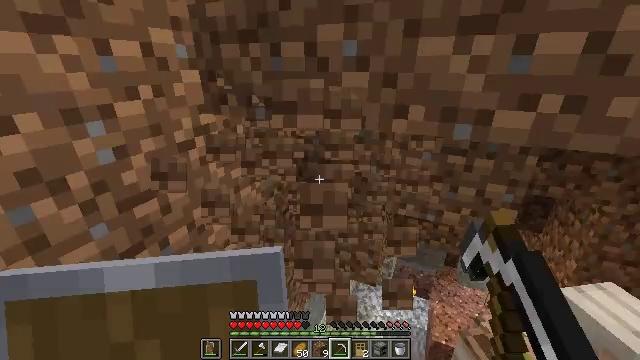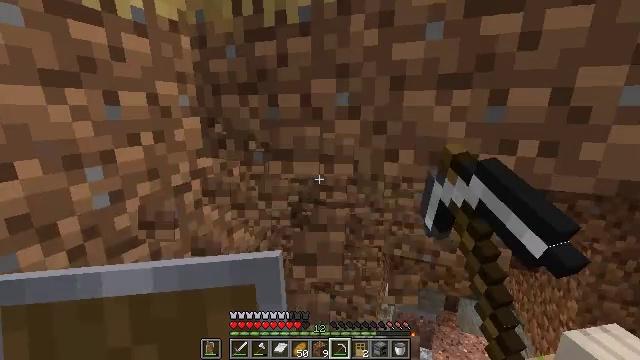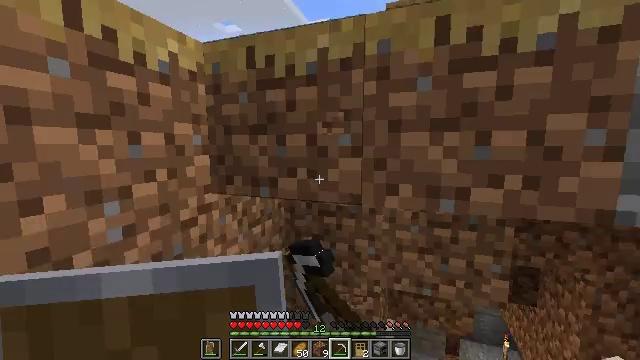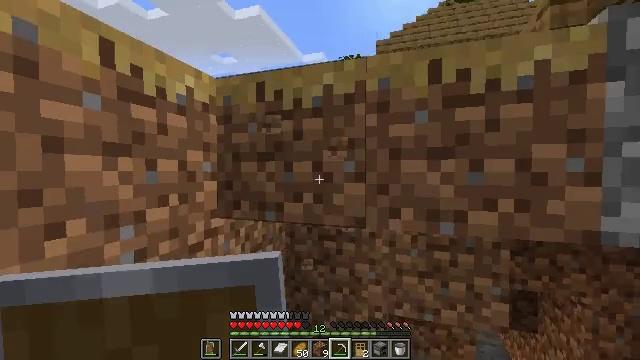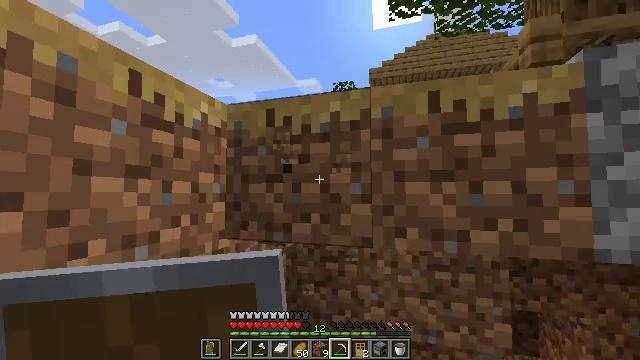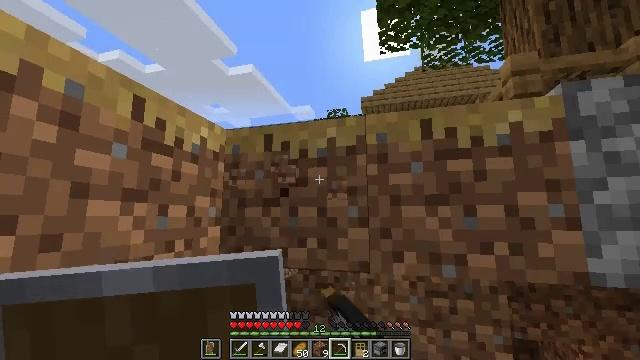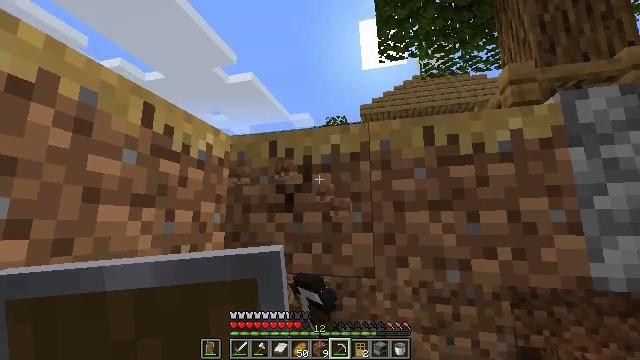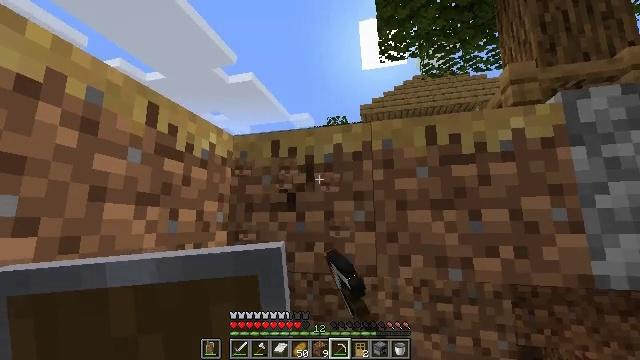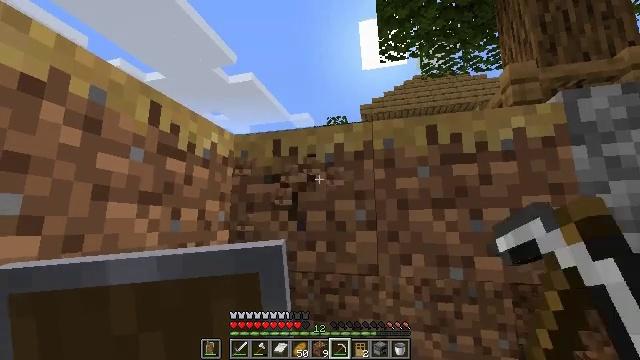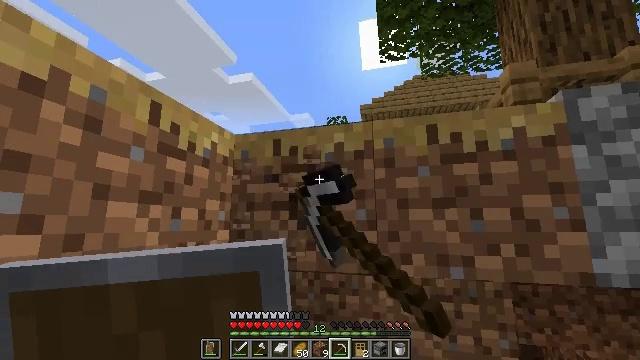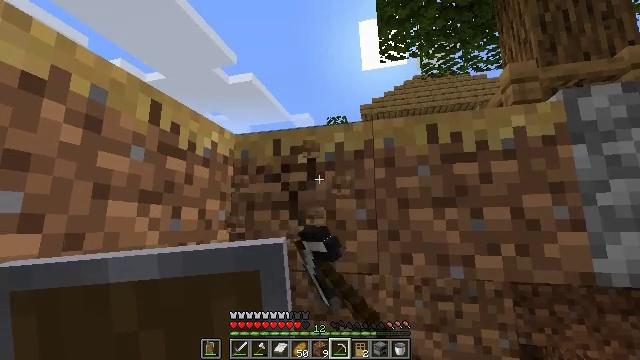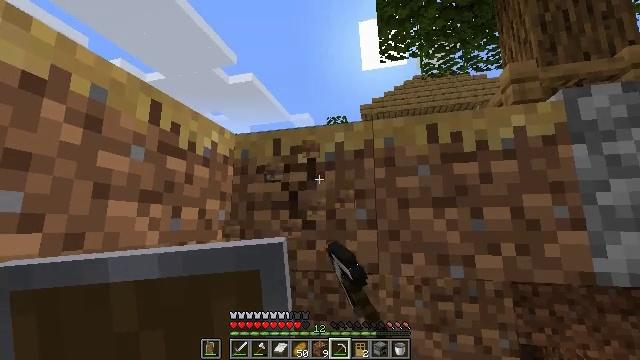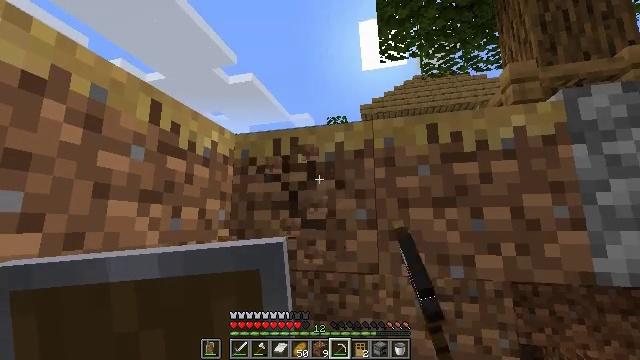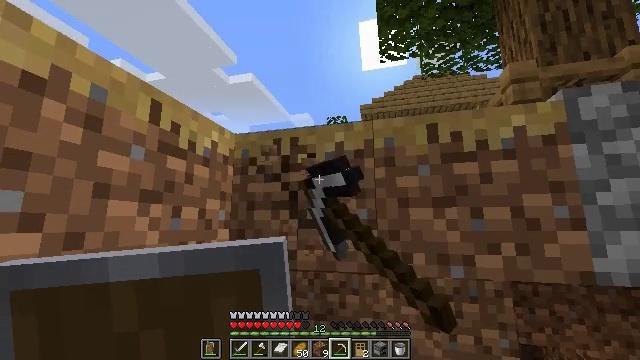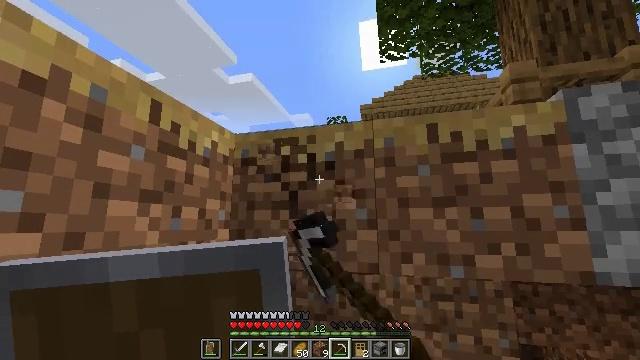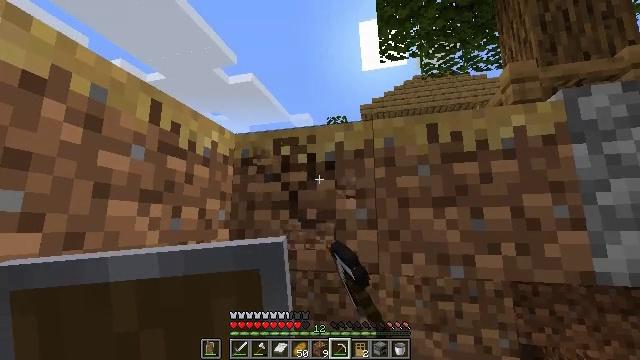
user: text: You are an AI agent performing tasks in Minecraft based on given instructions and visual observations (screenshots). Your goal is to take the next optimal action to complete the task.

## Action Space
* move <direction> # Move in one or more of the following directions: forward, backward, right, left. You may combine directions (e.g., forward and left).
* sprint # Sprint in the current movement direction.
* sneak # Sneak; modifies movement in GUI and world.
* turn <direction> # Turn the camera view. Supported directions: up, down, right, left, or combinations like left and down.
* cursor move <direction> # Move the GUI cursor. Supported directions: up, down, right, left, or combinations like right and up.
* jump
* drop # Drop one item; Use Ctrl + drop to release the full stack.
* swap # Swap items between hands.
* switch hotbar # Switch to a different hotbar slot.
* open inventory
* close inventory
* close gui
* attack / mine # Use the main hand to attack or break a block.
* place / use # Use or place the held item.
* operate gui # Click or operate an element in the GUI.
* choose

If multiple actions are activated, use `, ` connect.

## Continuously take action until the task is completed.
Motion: motion action
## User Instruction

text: Dig the grass path to transform it.
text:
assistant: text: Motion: move back and move left, sneak, turn right and up, attack / mine
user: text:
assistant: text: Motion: move back and move left, sneak, turn right and up, attack / mine
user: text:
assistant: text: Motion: move back and move left, sneak, turn right and up, attack / mine
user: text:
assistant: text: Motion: move left, sneak, turn right and up, attack / mine
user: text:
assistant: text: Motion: sneak, turn right and up, attack / mine
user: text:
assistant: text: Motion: sneak, turn up, attack / mine
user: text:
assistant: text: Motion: sneak, attack / mine
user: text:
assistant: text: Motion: sneak, attack / mine
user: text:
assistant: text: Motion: sneak, attack / mine
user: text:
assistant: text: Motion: sneak, attack / mine
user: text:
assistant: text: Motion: sneak, attack / mine
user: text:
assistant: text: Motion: sneak, attack / mine
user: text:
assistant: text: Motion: sneak, attack / mine
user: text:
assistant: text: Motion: sneak, attack / mine
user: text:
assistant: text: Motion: sneak, attack / mine
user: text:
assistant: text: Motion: sneak, attack / mine
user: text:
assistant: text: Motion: sneak, attack / mine
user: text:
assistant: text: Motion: sneak, attack / mine
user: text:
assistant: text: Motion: sneak, attack / mine
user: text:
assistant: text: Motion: sneak, attack / mine
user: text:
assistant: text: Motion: sneak, attack / mine
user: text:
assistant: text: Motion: sneak, attack / mine
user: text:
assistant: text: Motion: sneak, attack / mine
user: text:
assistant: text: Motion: sneak, turn right, attack / mine
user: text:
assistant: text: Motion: sneak, turn right, attack / mine
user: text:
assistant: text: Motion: sneak, turn right, attack / mine
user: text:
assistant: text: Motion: sneak, attack / mine
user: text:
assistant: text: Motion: sneak, attack / mine
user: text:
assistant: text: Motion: sneak, attack / mine
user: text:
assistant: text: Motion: sneak, attack / mine